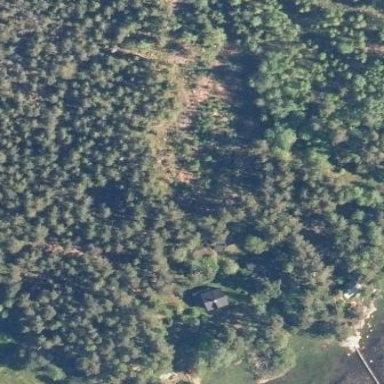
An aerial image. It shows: Clearcut man-made area surrounded by scrub vegetation.